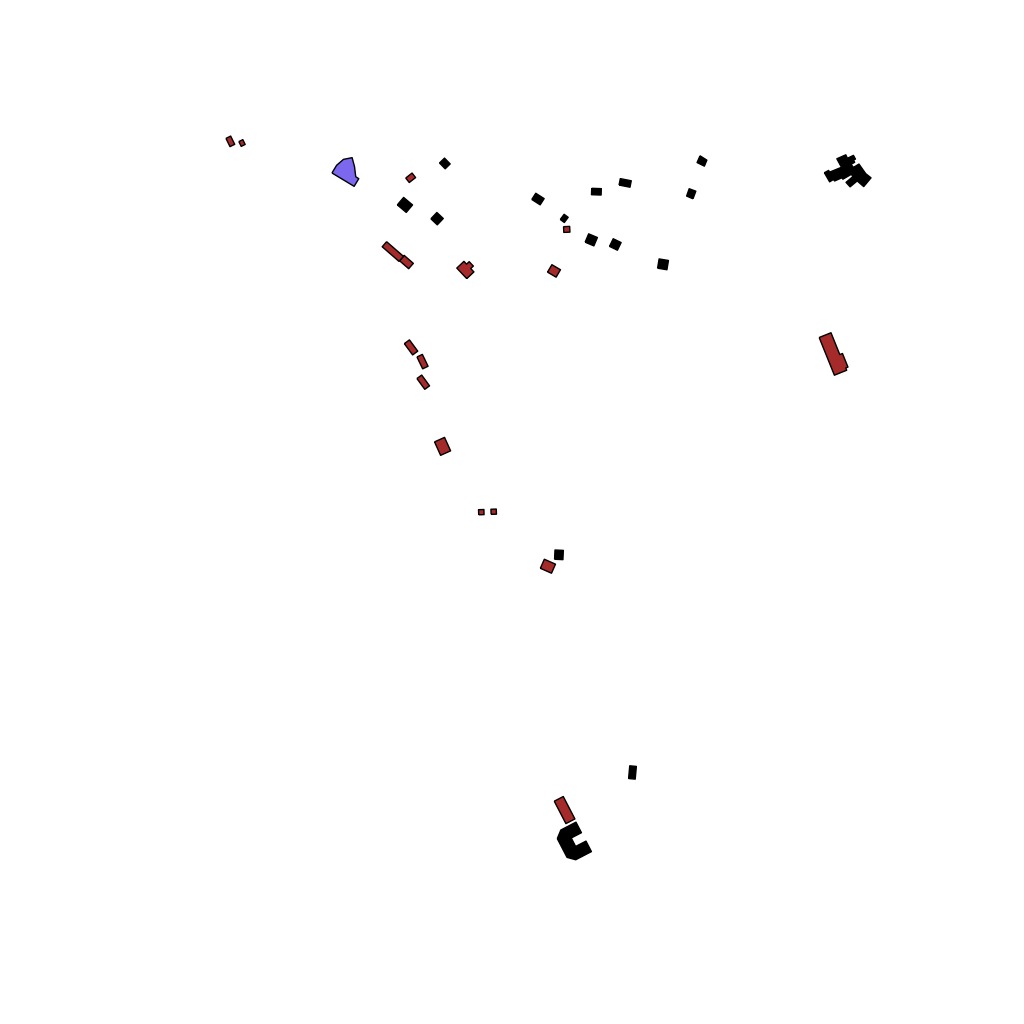
Tags: overhead vector_map, recreation, residential, individual_rise, low_rise, density_1, Building, Facility, Resto, 1.0 km²